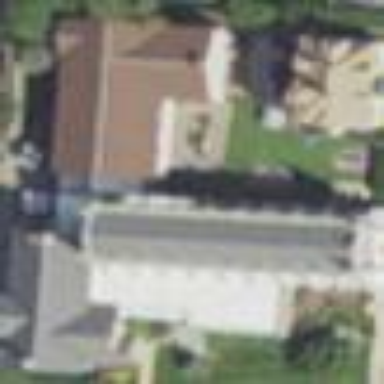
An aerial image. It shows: Church which is place of worship.